Question: In the flux webchat example application and in the README diagram, it seems like the action creator should retrieve the data from the server.

The problem I see is that no fetch might be required if the data is already in the store. The store is the only one to know, so the action need to actually be dispatched.
I think it's better to fetch dernormalized data when possible, to minimize xhr calls. If the store is denormalized e.g. 'MessageStore' will contain all the data it needs to render Messages. Every message look like
'''
{
"id": 42
"message": "Hello, you tried reactjs-flux too. Awesome isn't it!"
"user": {id: 1337, username: "amirouche", bio: "maker"},
"likes": [{id: 2600, username: "NinjaTurtle"}, {id: 2601, username: "Peer"}
}
'''
The store might have the responsability (through events?) to update the UserStore with the partial user models.
Another way I think of, is to have some normalized stores, and create a specific stores with a schema the view expects.
In this situation, it seems to me the action creator is only useful to dispatch the payload ie. it's useless.
What do you think?
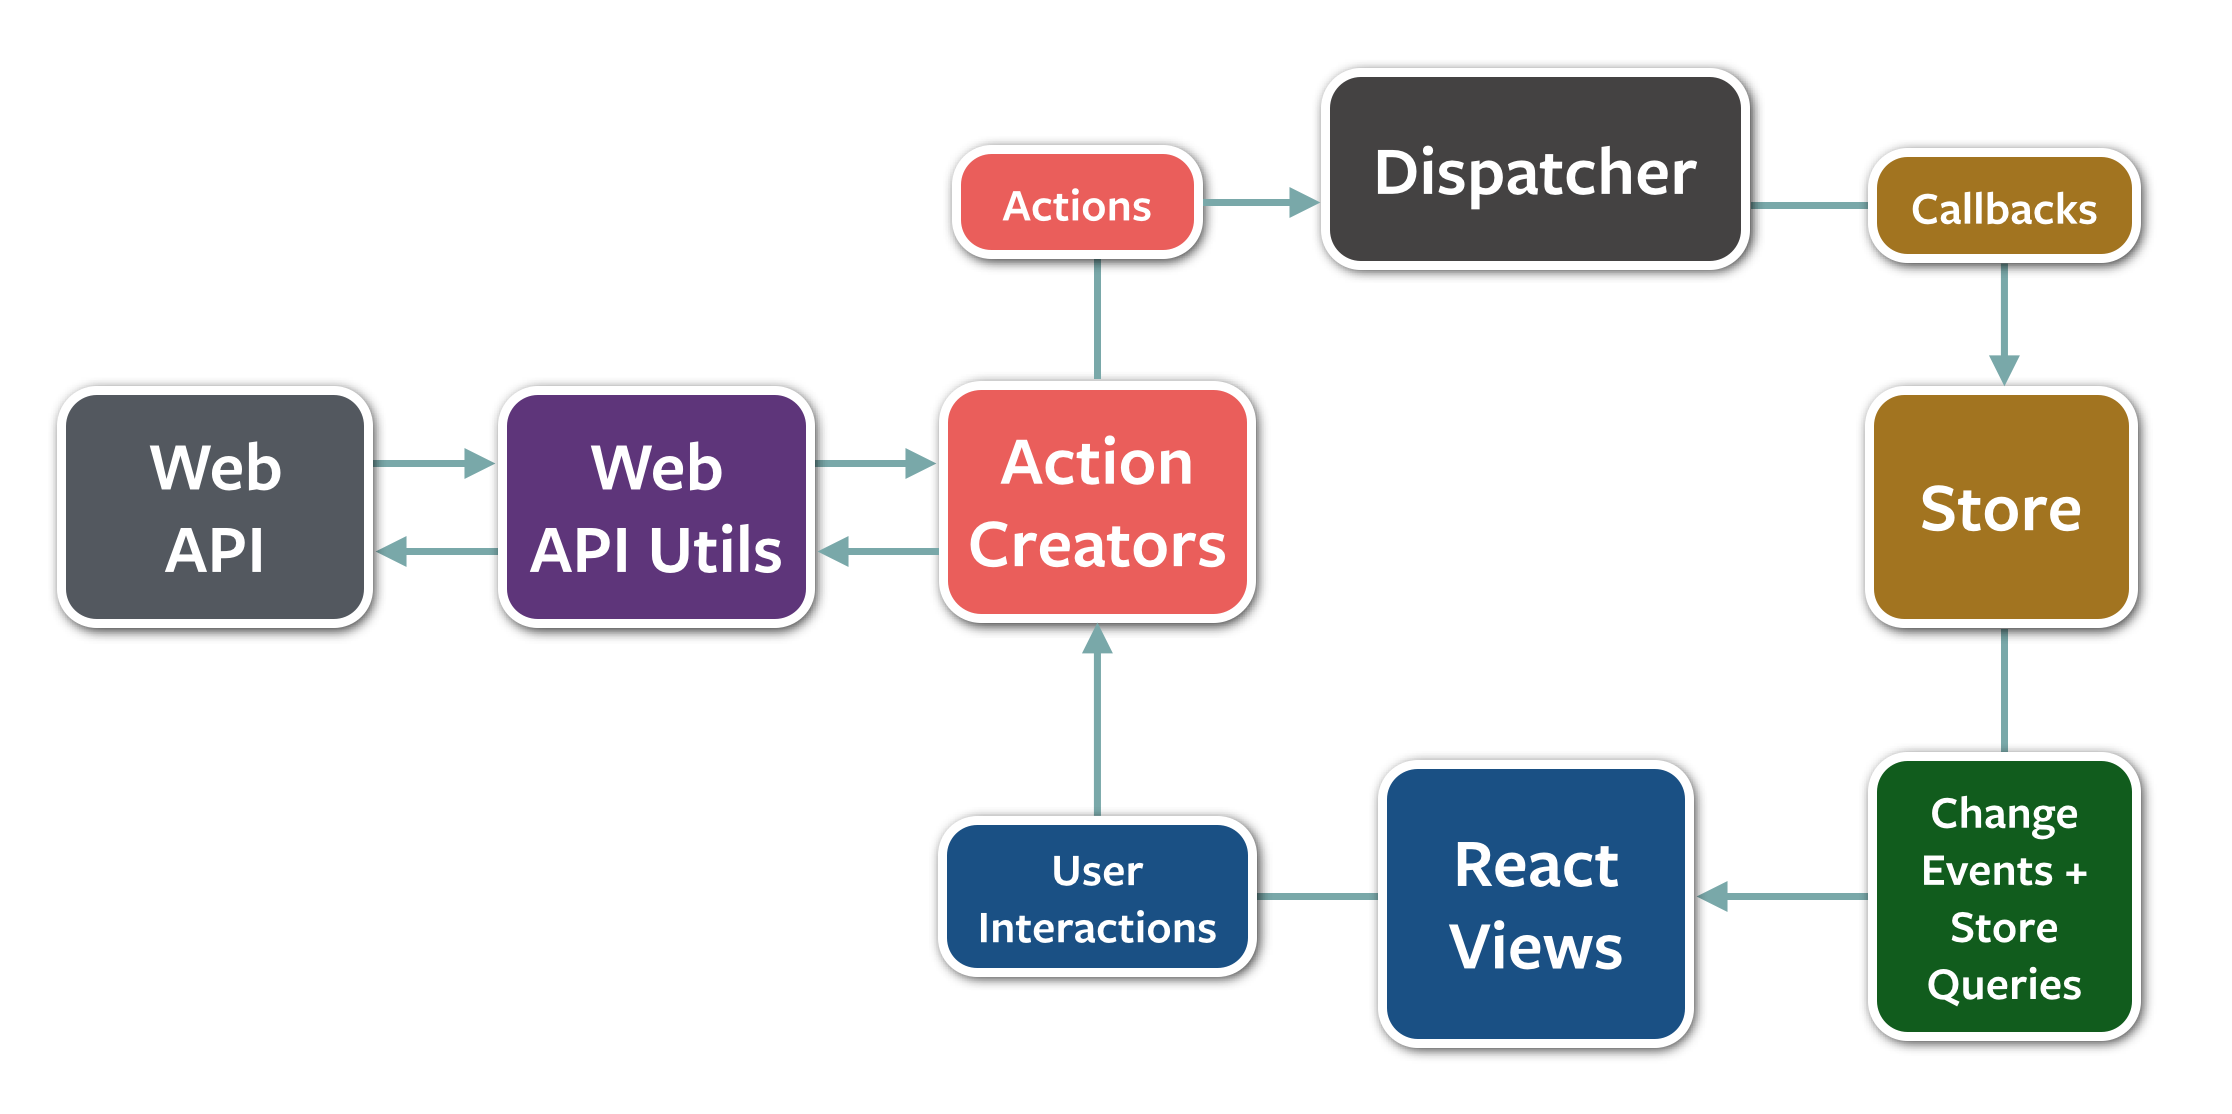
Answer: I usually have my store dealing with fetching data. Doing it this way make sure that all the logic can be managed by the store itself, and you have total control on when/how/why you fetch data.
The fact that you can also have stores communicating with each other is also another pro for why the stores should be in charge of handling/fetching data.
Also, as the Flux pattern describes:
"Stores contain the application state and logic. Their role is somewhat similar to a model in a traditional MVC, but they manage the state of many objects.."
It does make sense to have the stores managing the fetching of data from APIs/server-side.